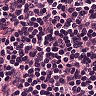
Metastatic tissue present: no